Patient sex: F
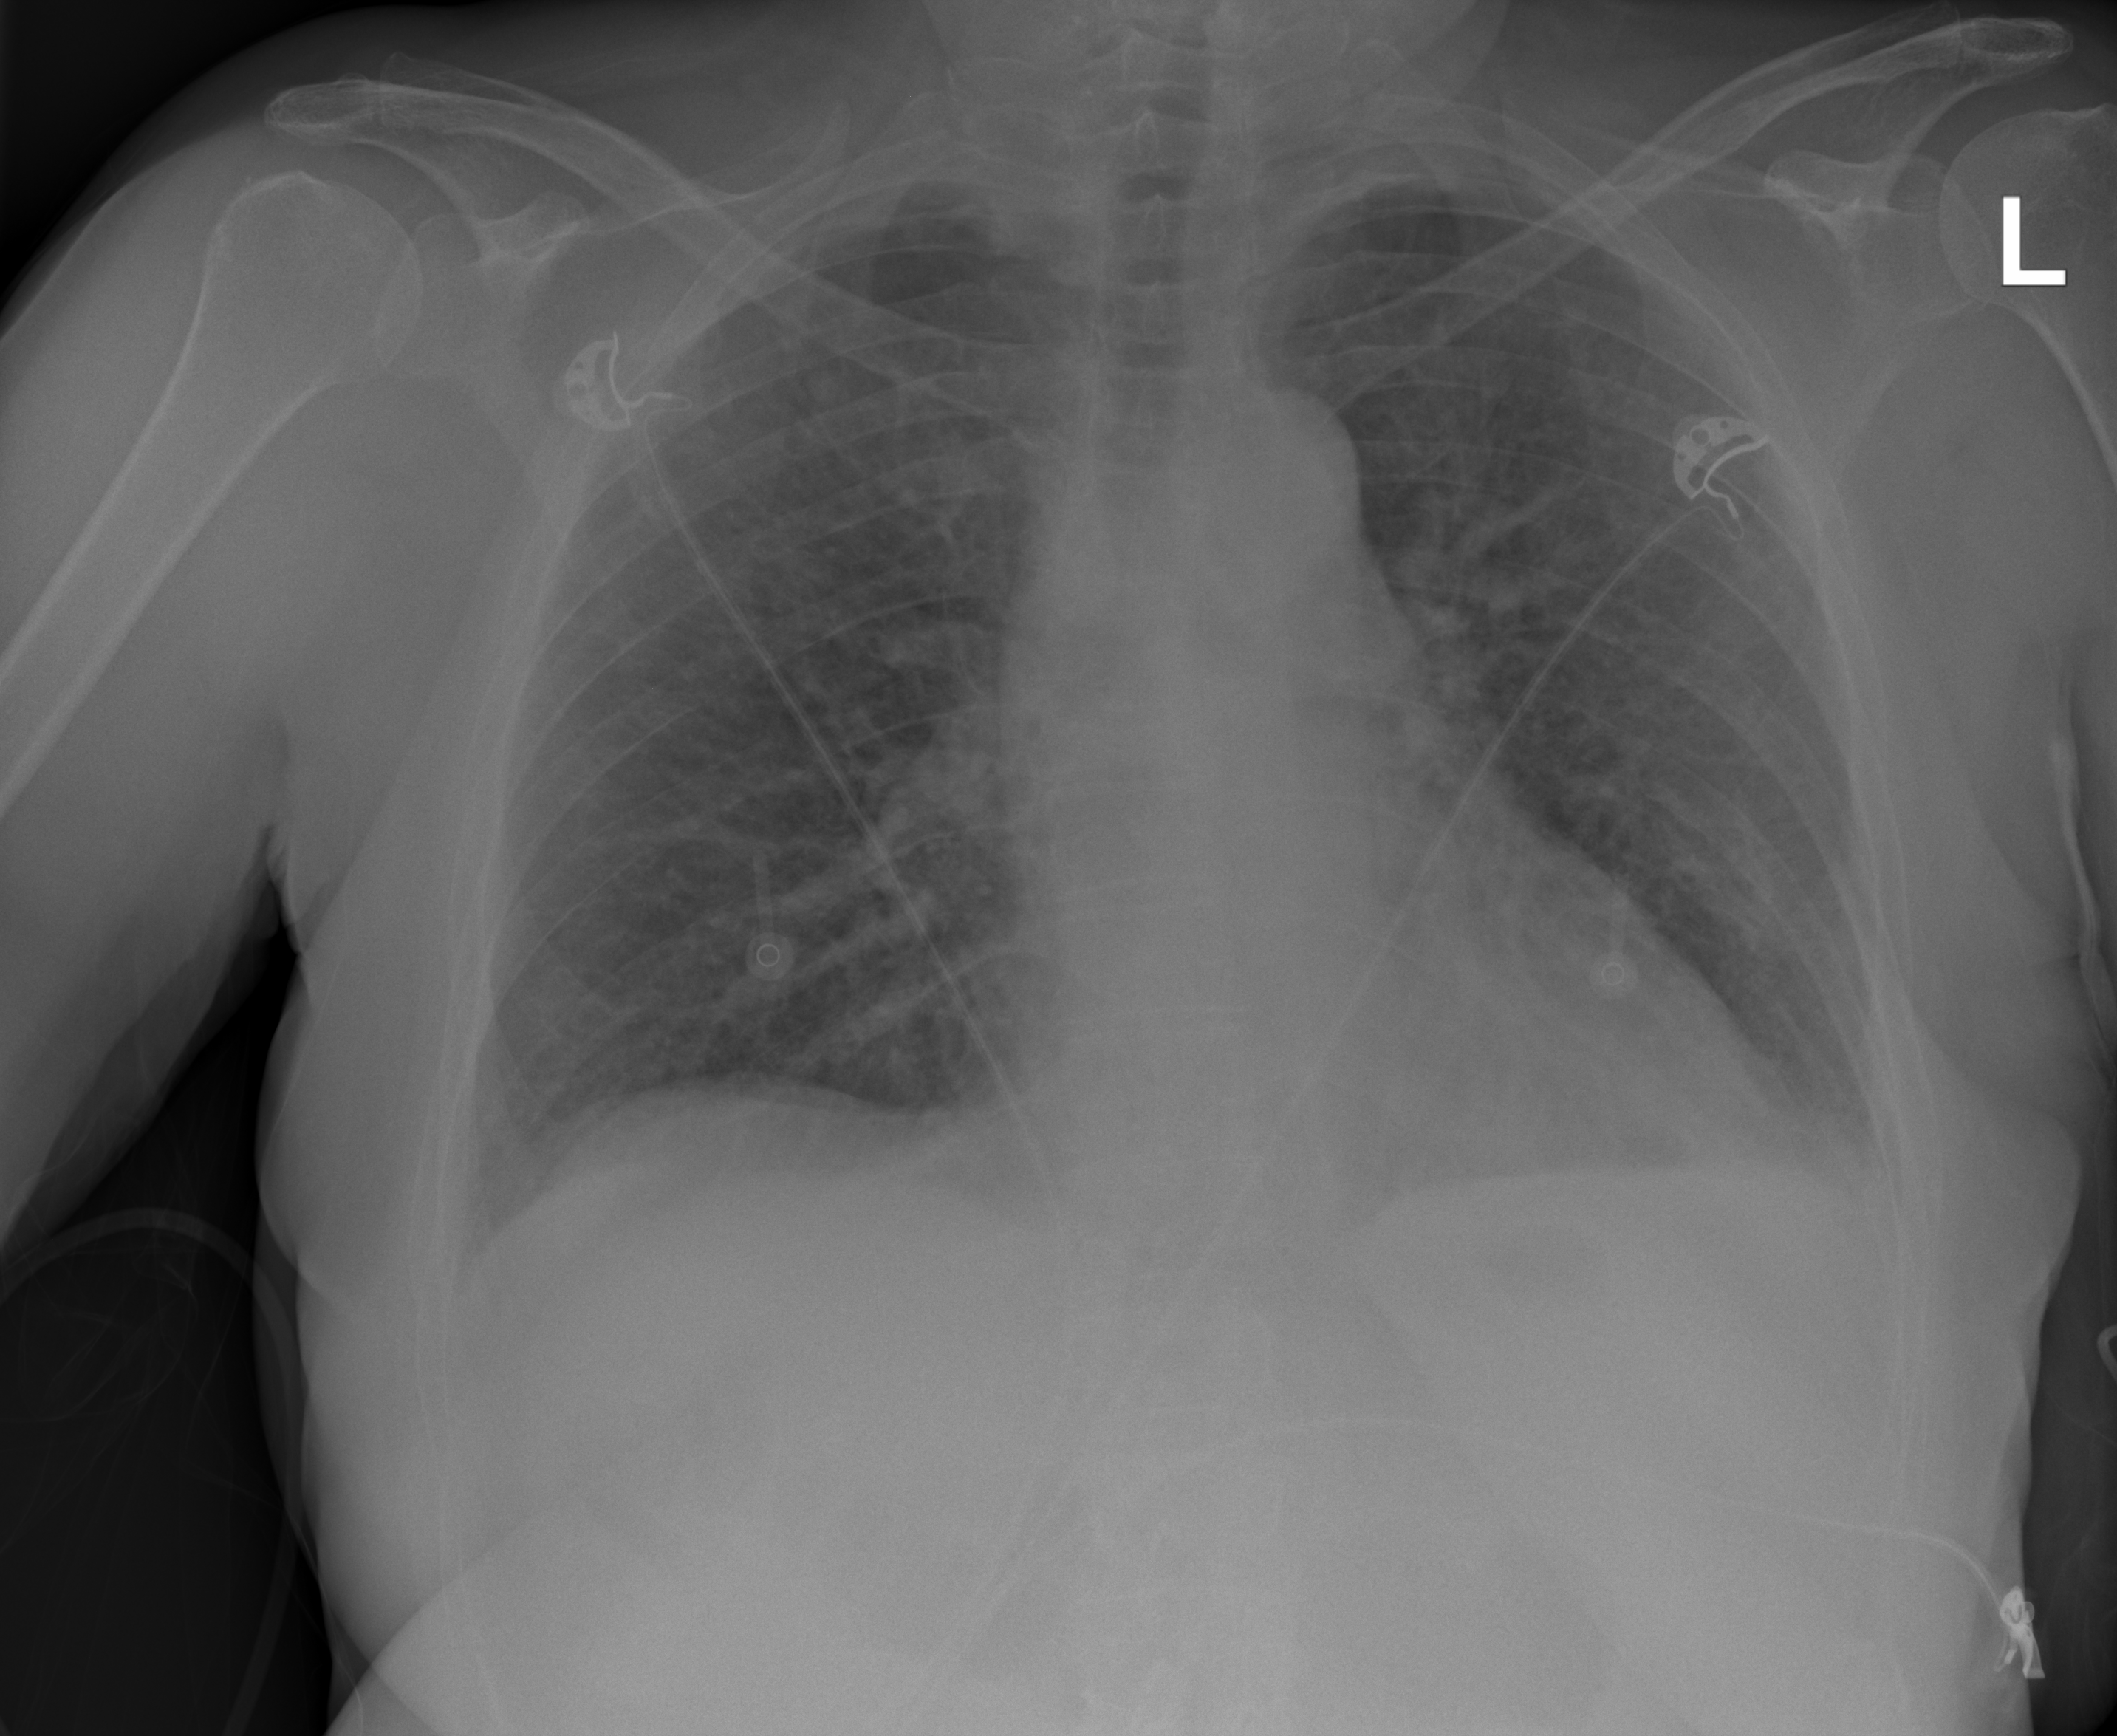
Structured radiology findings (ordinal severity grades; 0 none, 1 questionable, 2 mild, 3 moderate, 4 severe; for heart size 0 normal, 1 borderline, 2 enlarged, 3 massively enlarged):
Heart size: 1
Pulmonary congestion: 0
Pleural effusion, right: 2
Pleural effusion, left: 2
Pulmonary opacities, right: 2
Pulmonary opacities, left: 2
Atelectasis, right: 2
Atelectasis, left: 2